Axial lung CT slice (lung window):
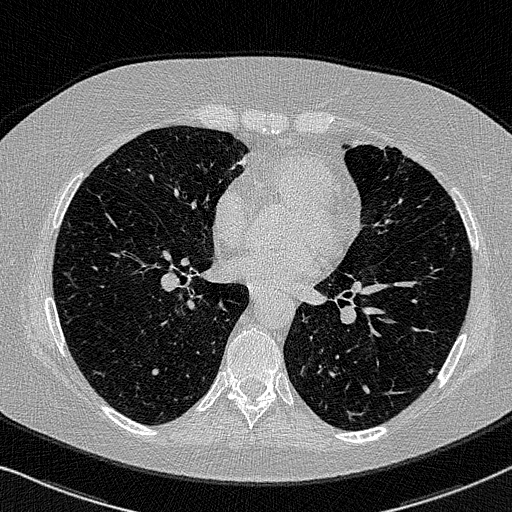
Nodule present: no